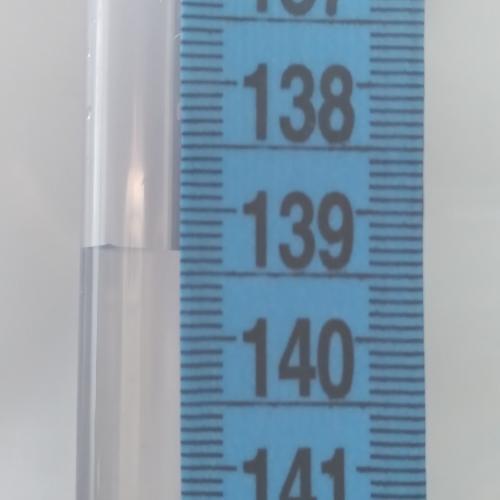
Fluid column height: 139.3 cm